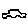
Label: car